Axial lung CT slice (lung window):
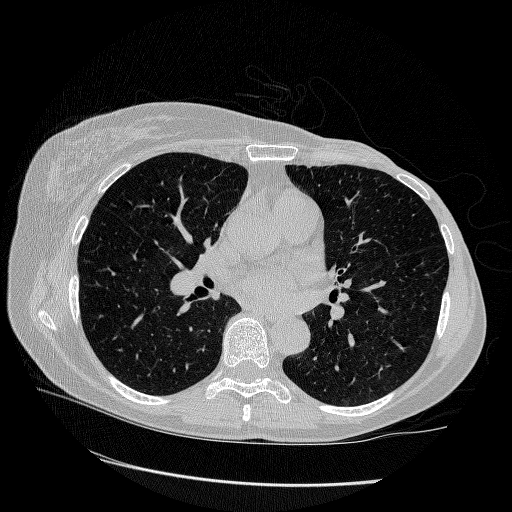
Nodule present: no